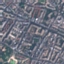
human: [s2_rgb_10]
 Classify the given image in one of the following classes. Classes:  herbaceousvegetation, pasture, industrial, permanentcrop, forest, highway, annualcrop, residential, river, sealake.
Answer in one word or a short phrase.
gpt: Residential